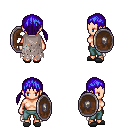
a pixel art fantasy rpg character, female body template, human, light skin, gray tattered cape, teal pants, blue twin-tailed hairstyle, bracelets, gray slippers, shield, four views (front, back, left, right), 2x2 character sprite sheet, small pixel art, hard edges, no anti-aliasing